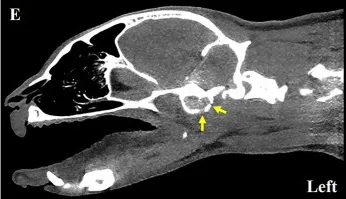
Computed tomography images of a 7-year-old American short hair cat with left-sided middle ear adenocarcinoma. Pre-contrast . The left-sided bulla was expanded, and osteolysis (yellow arrow) was marked (A, C, E). On the sagittal view ,. The hypoglossal canal (red arrow). Were occupied with soft tissue mass.
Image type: radiology (ct)